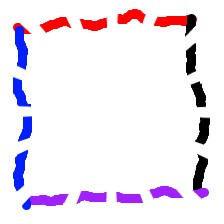
Shape: square